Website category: university
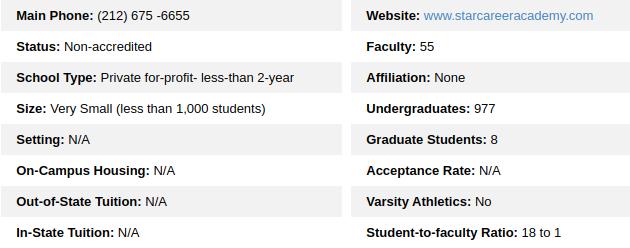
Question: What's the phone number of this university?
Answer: (212) 675 -6655

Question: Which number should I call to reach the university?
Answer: (212) 675 -6655

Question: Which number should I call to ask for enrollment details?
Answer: (212) 675 -6655

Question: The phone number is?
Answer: (212) 675 -6655

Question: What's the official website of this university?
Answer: www.starcareeracademy.com

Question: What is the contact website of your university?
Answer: www.starcareeracademy.com

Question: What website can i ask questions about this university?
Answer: www.starcareeracademy.com

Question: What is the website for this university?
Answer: www.starcareeracademy.com

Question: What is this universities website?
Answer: www.starcareeracademy.com

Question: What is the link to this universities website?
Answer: www.starcareeracademy.com

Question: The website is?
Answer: www.starcareeracademy.com

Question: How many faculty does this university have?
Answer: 55

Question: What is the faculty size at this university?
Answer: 55

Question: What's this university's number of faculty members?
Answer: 55

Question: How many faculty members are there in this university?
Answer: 55

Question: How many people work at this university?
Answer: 55

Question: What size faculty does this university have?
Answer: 55

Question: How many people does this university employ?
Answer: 55

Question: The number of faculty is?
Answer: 55

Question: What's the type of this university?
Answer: Private for-profit- less-than 2-year

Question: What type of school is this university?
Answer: Private for-profit- less-than 2-year

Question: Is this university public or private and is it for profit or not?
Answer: Private for-profit- less-than 2-year

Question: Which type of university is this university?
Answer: Private for-profit- less-than 2-year

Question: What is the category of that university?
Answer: Private for-profit- less-than 2-year

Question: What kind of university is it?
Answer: Private for-profit- less-than 2-year

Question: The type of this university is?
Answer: Private for-profit- less-than 2-year

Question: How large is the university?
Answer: Very Small (less than 1,000 students)

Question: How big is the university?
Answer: Very Small (less than 1,000 students)

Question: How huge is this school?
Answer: Very Small (less than 1,000 students)

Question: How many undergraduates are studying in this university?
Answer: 977

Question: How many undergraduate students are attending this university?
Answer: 977

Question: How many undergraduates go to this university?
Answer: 977

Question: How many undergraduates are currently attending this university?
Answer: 977

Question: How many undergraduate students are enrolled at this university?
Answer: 977

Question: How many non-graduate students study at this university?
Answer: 977

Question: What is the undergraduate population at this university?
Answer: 977

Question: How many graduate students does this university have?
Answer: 8

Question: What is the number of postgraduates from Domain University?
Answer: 8

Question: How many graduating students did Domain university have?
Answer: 8

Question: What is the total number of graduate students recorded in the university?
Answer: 8

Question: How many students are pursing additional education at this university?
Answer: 8

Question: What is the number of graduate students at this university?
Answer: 8

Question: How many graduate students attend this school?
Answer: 8

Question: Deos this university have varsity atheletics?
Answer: No

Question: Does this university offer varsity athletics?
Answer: No

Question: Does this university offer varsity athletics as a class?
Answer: No

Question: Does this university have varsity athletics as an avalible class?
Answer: No

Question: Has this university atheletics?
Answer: No

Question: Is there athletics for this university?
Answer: No

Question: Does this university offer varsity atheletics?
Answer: No

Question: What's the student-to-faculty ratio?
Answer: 18 to 1

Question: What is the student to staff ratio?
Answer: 18 to 1

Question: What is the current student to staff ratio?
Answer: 18 to 1

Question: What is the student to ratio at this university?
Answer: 18 to 1

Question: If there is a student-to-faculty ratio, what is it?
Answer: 18 to 1

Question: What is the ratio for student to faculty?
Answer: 18 to 1

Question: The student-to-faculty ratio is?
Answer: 18 to 1